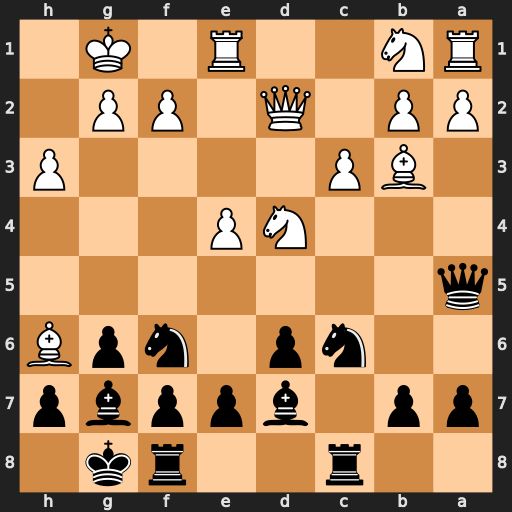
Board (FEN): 2r2rk1/pp1bppbp/2np1npB/q7/3NP3/1BP4P/PP1Q1PP1/RN2R1K1
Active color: b
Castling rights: -
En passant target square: -
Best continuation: Bxh6 Qxh6 Nxd4